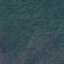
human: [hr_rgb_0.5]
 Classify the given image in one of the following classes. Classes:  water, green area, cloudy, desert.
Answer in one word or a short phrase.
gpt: green area